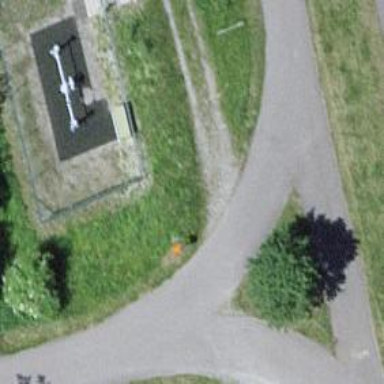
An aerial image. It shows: Aerial marker.